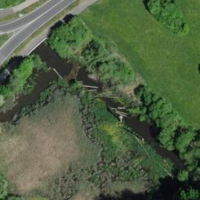
EUNIS habitat code: 25
Species observed at this site:
Ciconia ciconia
Larinioides sclopetarius
Dryobates minor